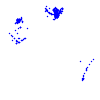
Particle: pion